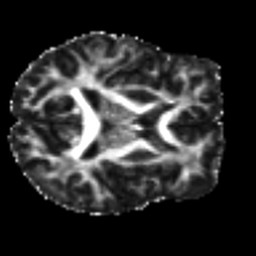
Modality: FA
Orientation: axial
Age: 25
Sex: male
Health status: ill
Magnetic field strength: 3 T
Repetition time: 8.4 s
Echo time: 0.0926 s